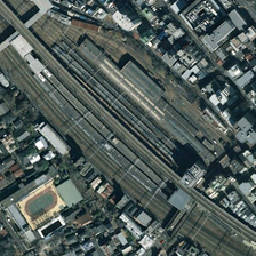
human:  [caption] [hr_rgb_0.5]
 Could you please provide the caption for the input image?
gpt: There is a brown playground on one side of the train tracks

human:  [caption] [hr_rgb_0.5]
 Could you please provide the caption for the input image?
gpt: There is a brown playground on one side of the track

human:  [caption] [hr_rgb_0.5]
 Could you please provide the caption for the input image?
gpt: There is a brown playground on the train track

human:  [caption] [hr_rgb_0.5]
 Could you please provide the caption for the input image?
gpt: There is a brown playground on one side of the train tracks .

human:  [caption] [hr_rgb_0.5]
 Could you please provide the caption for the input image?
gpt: There is a brown playground on one side of the train.